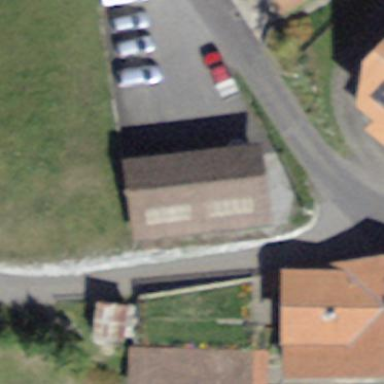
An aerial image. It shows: View of roof of building.